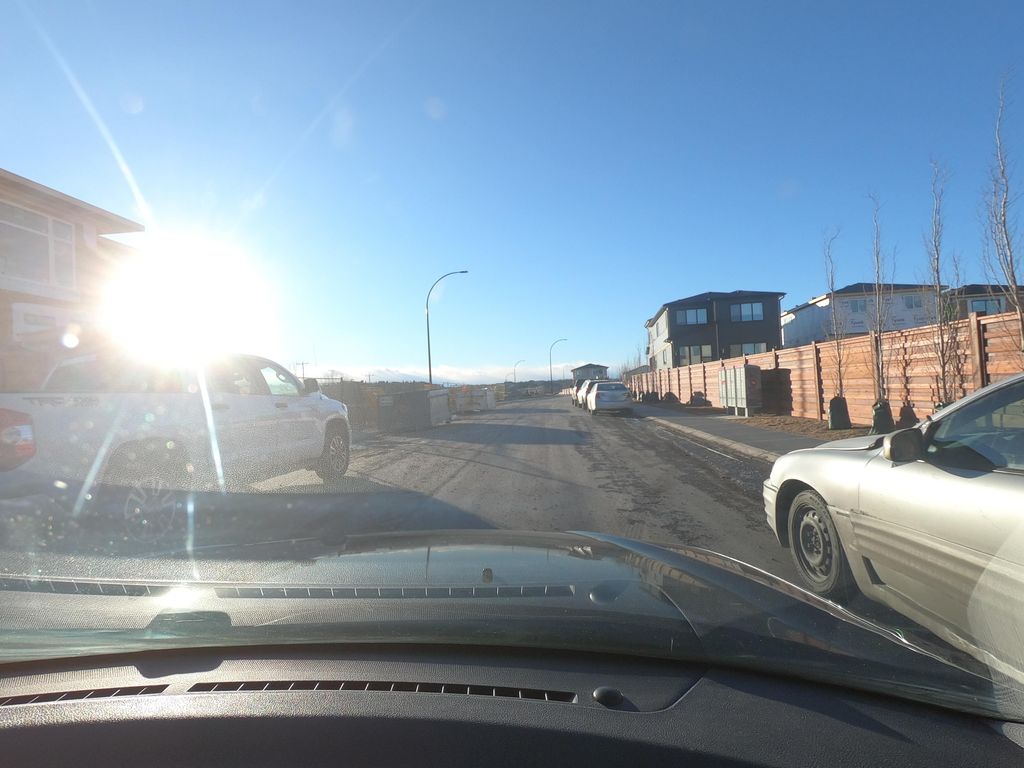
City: calgary